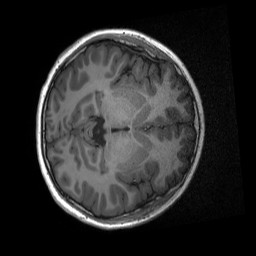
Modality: T1w
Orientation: axial
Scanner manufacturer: siemens
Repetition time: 2.3 s
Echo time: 0.00229 s